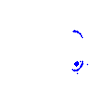
Particle: electron